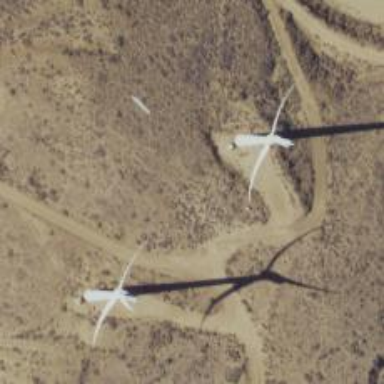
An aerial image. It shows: Wind power generator utilizing wind turbines.